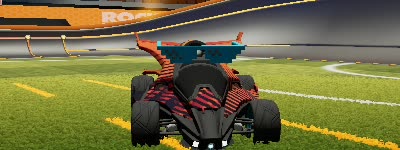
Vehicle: aftershock